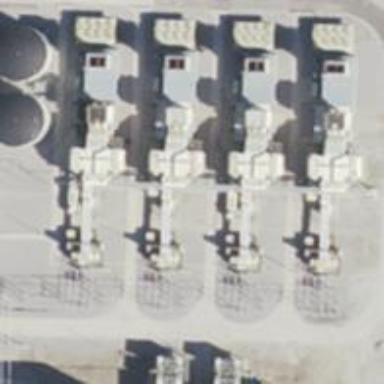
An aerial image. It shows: Gas-powered generator. It is gas turbine type generator.